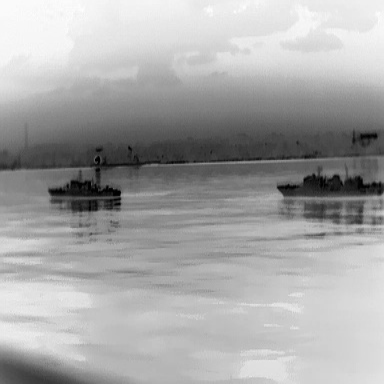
There are two warships in the infrared image.